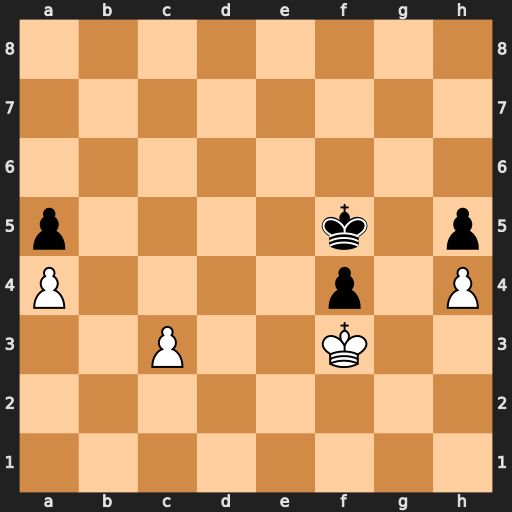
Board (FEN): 8/8/8/p4k1p/P4p1P/2P2K2/8/8
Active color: w
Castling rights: -
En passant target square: -
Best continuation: c4 Ke5 c5 Kd5 Kxf4 Kxc5 Kg5 Kd6 Kxh5